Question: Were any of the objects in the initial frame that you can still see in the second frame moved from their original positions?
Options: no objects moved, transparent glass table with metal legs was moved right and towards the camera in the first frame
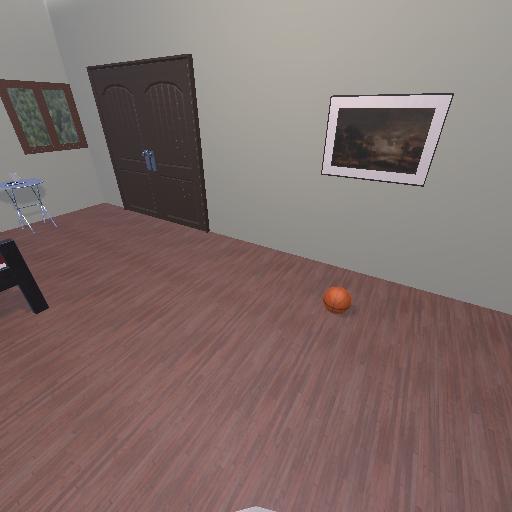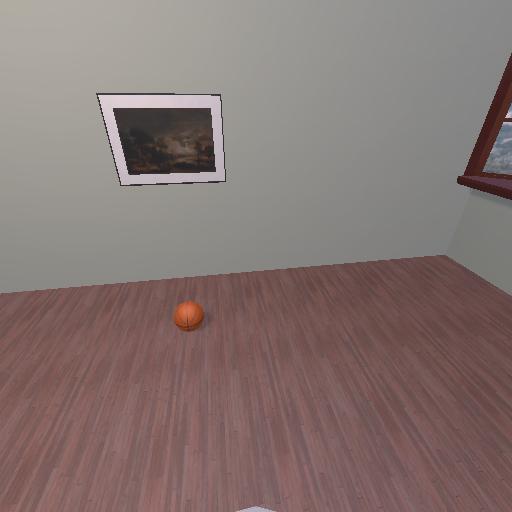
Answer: no objects moved